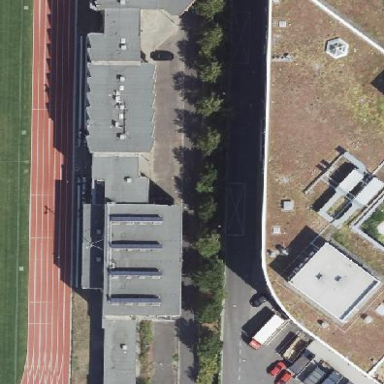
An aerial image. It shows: Sports centre building.